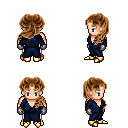
a pixel art fantasy rpg character, male body template, human, light skin, blue robe, white pants, brown princess hairstyle, metal gloves, gold boots, four views (front, back, left, right), 2x2 character sprite sheet, small pixel art, hard edges, no anti-aliasing